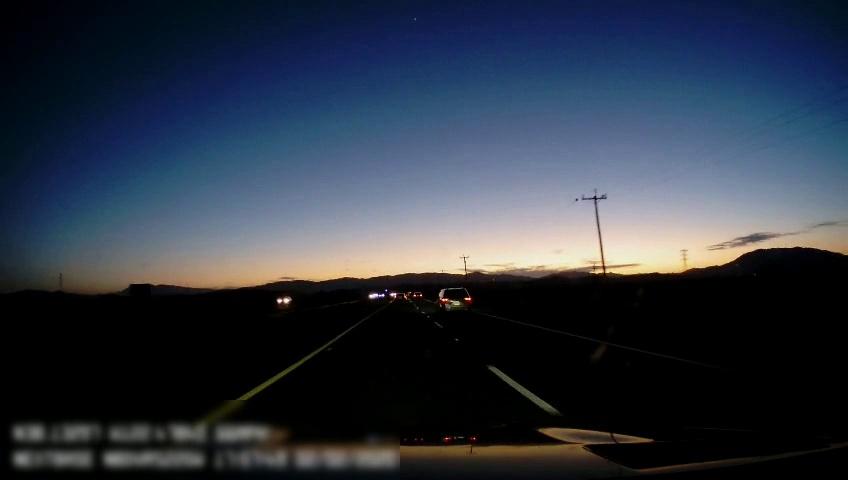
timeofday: Dusk/Dawn/Twilight
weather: Sunny
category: Drivable Space
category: Vehicles | Car
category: Vehicles | SUV
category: Vehicles | SUV
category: Vehicles | SUV
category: Lanes | Alternate Lane
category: Lanes | Current Lane
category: Lanes | Current Lane